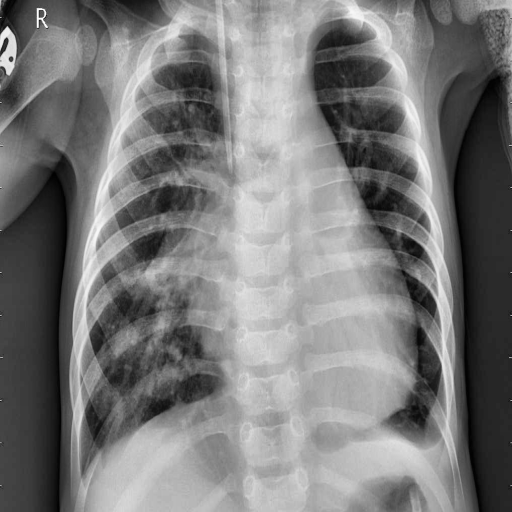
Finding: PNEUMONIA